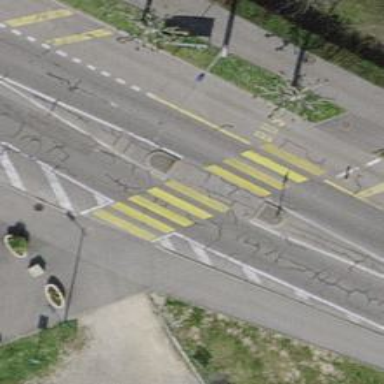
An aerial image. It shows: Secondary road with asphalt surface. The road has trolley wires.